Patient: sex F, age 59
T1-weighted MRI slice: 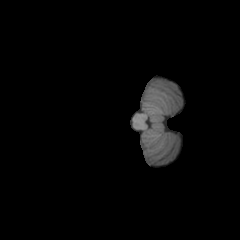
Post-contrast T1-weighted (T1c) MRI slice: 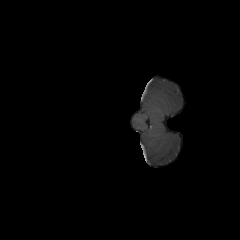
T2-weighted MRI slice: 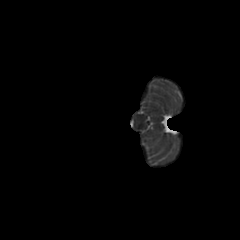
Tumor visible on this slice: no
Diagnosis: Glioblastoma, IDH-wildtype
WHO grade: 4